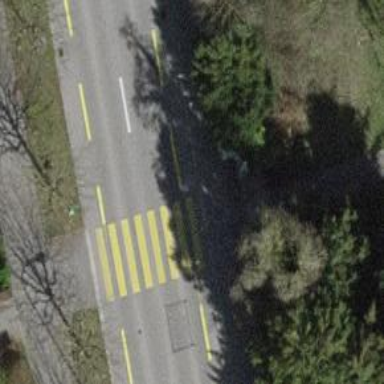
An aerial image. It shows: Uncontrolled zebra crossing with zebra markings.